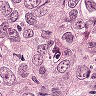
Metastatic tissue present: yes